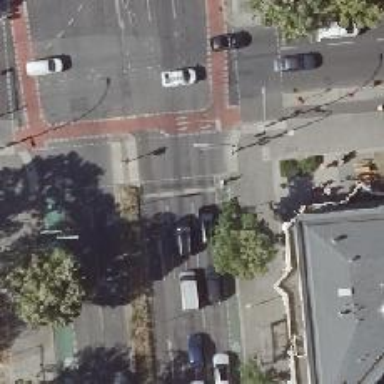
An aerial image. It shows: Road with traffic signals.